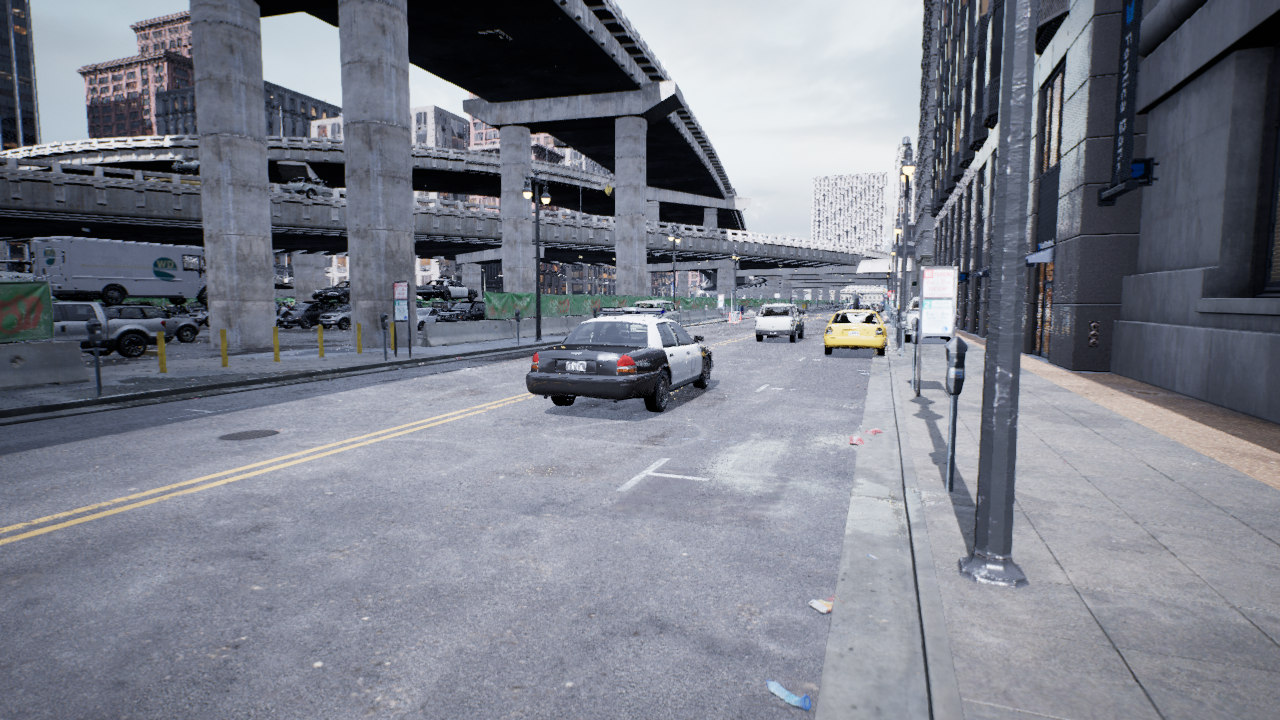
Venue: downtown
Lighting: overcast
Vehicle rig: sedan